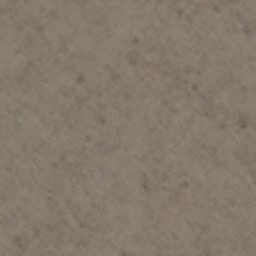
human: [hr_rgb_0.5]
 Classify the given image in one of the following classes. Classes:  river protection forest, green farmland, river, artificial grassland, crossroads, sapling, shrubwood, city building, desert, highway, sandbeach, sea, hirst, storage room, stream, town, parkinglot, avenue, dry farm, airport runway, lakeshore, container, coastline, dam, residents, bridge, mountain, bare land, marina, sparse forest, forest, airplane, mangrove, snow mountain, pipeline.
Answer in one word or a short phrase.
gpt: bare land